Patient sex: F
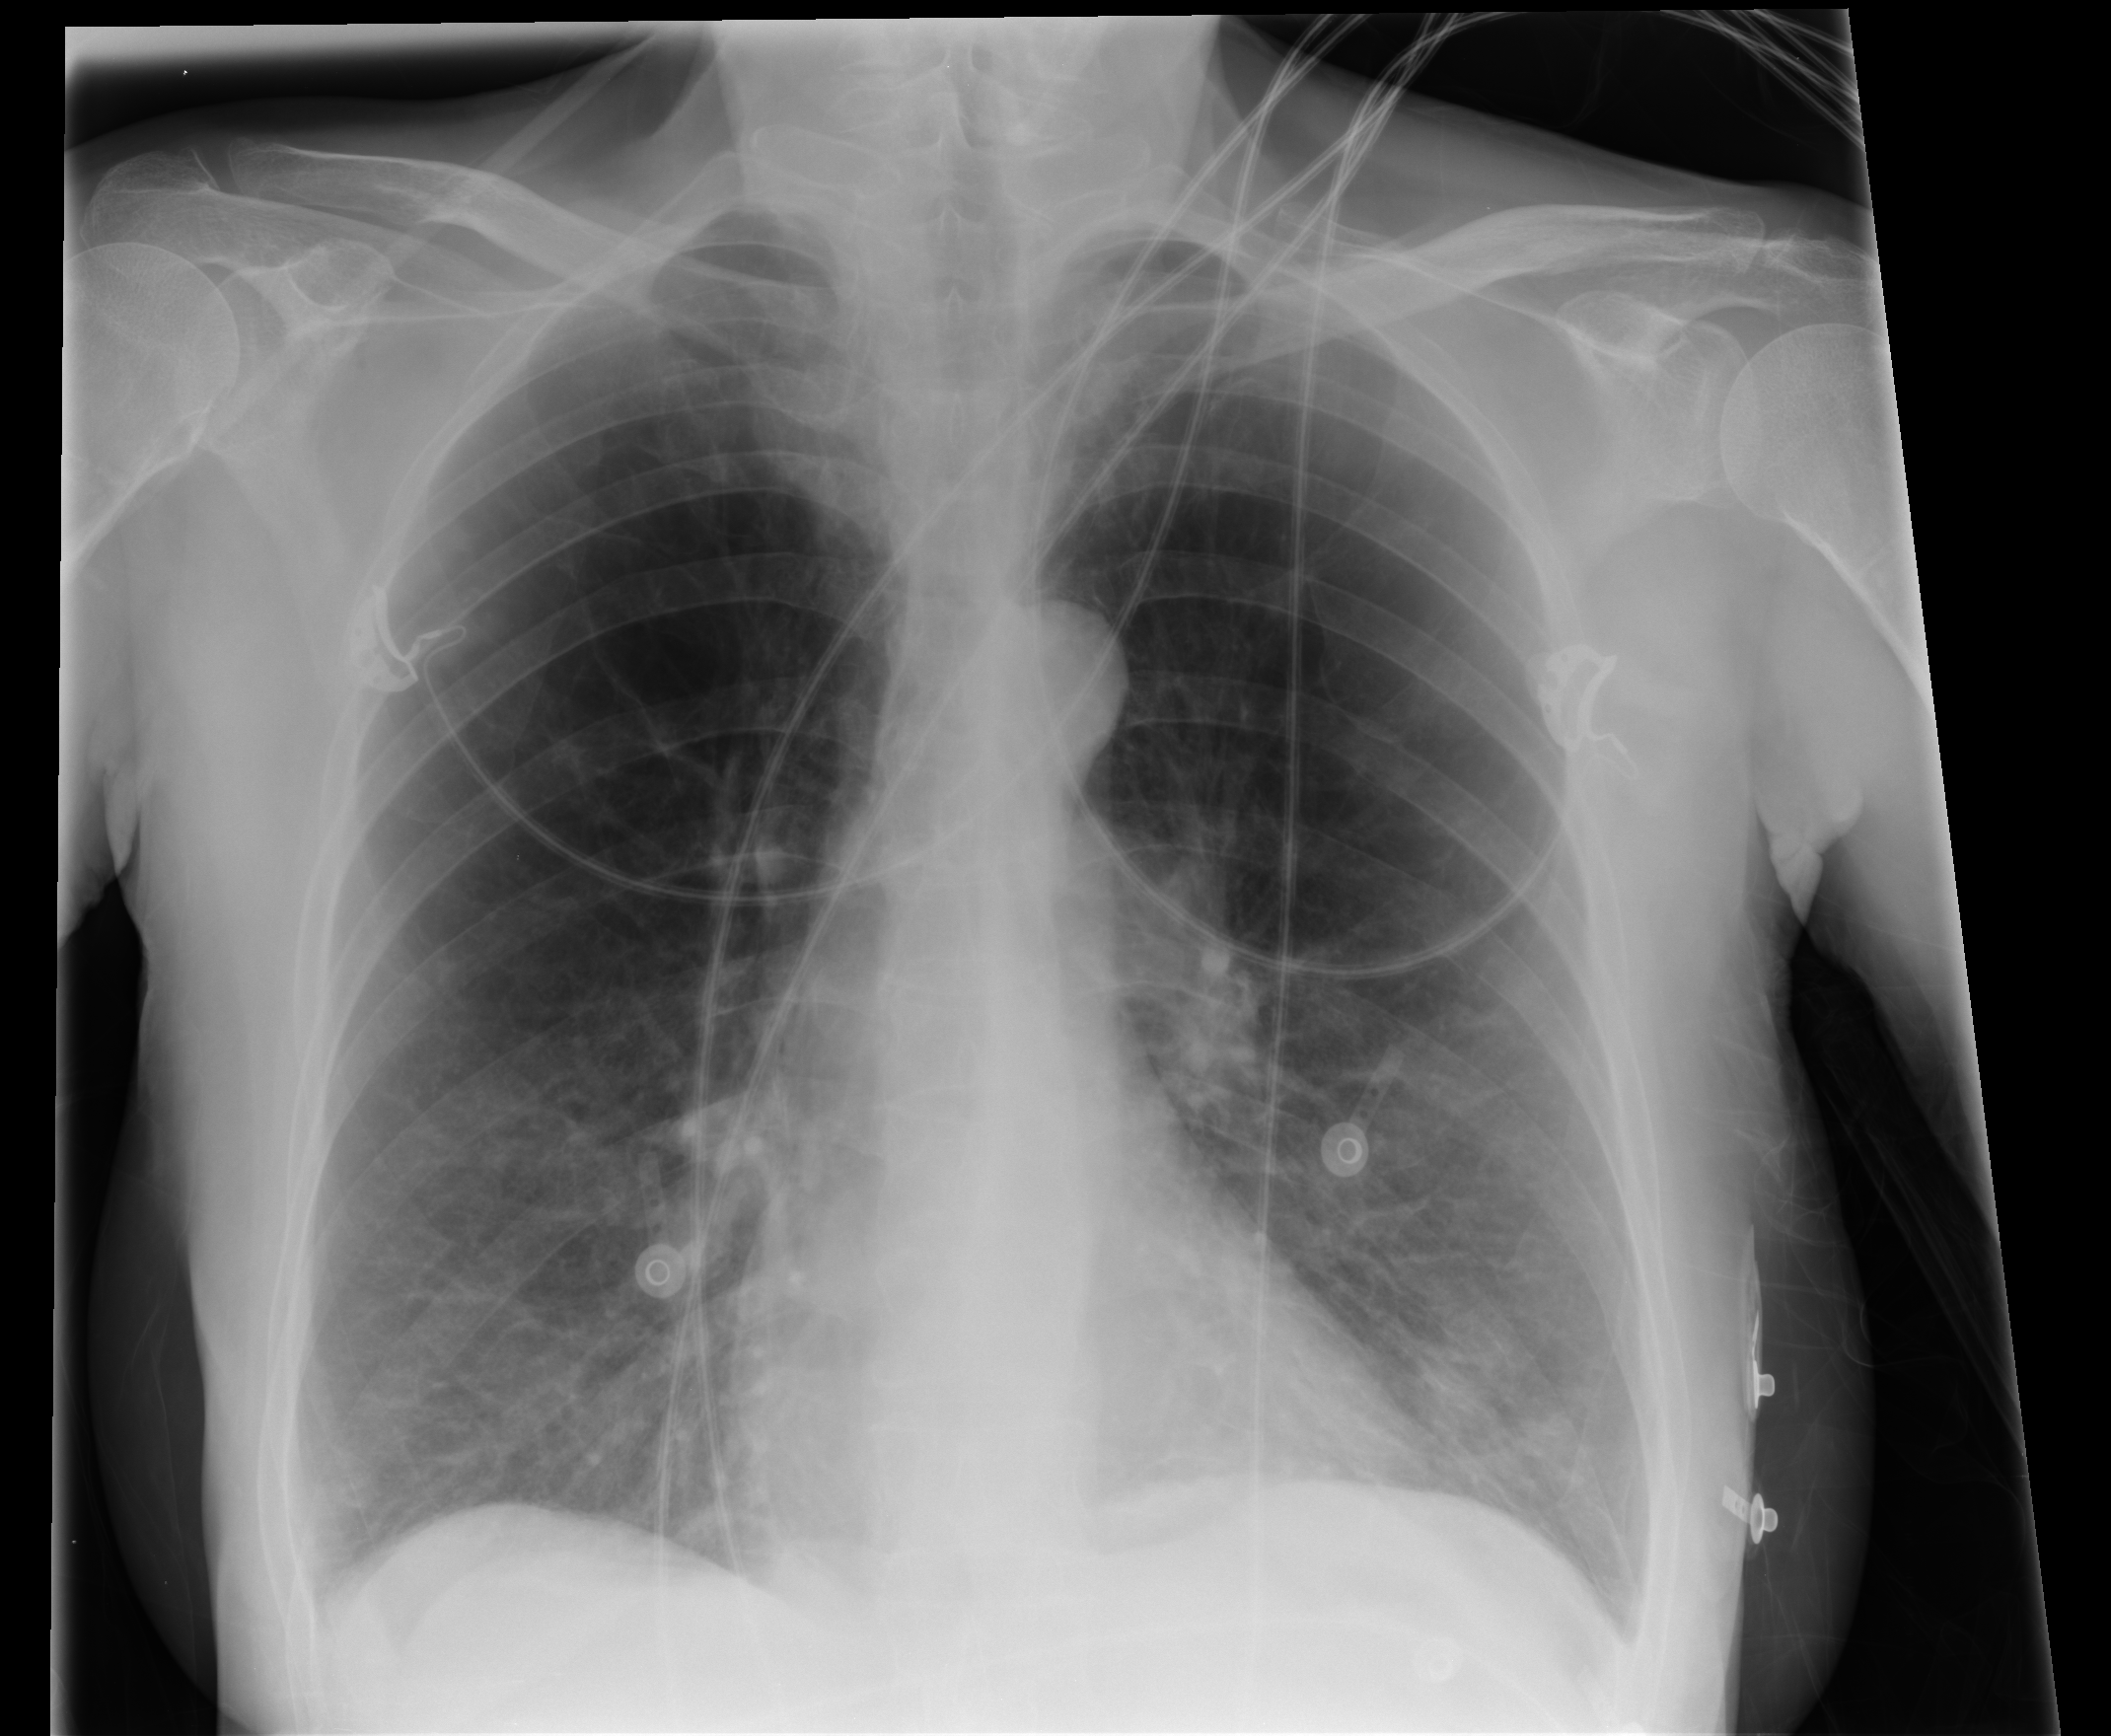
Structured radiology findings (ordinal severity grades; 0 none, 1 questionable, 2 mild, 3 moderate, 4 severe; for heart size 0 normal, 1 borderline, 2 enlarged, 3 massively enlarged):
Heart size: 0
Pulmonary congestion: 3
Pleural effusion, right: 0
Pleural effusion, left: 0
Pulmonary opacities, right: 0
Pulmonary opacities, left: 0
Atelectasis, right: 0
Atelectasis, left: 0